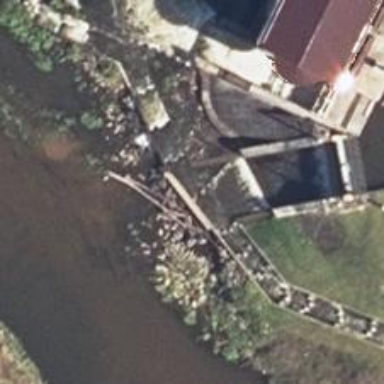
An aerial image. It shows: Fish pass along the waterway.